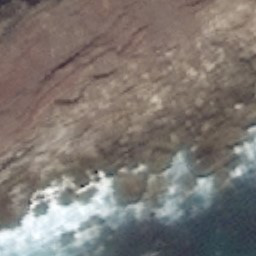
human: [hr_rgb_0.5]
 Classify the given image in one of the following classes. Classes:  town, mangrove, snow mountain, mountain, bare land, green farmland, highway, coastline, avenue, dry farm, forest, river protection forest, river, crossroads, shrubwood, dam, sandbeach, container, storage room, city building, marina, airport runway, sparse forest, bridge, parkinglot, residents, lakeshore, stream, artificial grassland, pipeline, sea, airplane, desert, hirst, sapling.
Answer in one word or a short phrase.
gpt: coastline